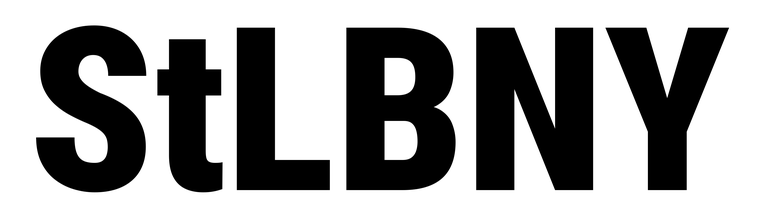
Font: Roboto_Condensed_Black